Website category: jobs
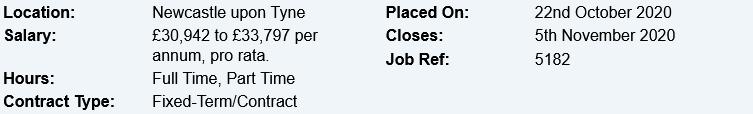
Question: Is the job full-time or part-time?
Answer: Full Time, Part Time

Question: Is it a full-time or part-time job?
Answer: Full Time, Part Time

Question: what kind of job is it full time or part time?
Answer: Full Time, Part Time

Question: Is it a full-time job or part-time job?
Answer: Full Time, Part Time

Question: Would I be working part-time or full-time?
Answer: Full Time, Part Time

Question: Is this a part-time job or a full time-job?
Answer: Full Time, Part Time

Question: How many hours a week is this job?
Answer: Full Time, Part Time

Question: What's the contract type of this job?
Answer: Fixed-Term/Contract

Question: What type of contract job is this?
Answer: Fixed-Term/Contract

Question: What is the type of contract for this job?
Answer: Fixed-Term/Contract

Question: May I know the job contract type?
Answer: Fixed-Term/Contract

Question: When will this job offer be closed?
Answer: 5th November 2020

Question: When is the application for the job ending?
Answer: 5th November 2020

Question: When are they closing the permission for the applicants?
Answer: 5th November 2020

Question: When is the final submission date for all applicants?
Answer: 5th November 2020

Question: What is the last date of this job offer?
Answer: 5th November 2020

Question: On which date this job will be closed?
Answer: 5th November 2020

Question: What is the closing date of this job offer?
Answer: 5th November 2020

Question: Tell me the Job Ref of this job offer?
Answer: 5182

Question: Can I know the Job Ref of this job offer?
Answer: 5182

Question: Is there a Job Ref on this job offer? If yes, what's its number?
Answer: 5182

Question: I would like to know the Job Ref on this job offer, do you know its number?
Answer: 5182

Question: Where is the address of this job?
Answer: Newcastle upon Tyne

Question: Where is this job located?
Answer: Newcastle upon Tyne

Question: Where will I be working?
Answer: Newcastle upon Tyne

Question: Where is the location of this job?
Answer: Newcastle upon Tyne

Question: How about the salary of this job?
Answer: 30,942 to 33,797 per annum, pro rata.

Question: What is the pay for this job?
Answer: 30,942 to 33,797 per annum, pro rata.

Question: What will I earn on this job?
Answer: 30,942 to 33,797 per annum, pro rata.

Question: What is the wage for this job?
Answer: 30,942 to 33,797 per annum, pro rata.

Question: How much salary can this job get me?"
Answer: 30,942 to 33,797 per annum, pro rata.

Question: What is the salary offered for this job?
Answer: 30,942 to 33,797 per annum, pro rata.

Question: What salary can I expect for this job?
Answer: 30,942 to 33,797 per annum, pro rata.

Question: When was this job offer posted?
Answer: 22nd October 2020

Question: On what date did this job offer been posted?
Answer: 22nd October 2020